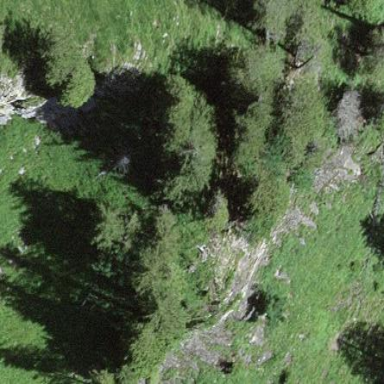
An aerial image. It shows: Forest area.